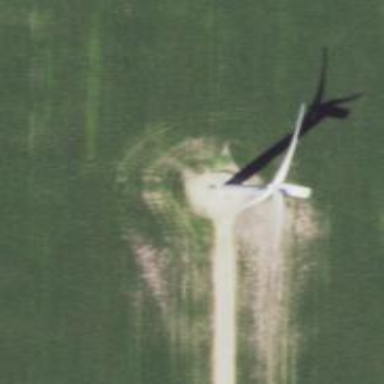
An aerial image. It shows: Wind generator using wind turbines of horizontal axis.